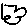
Label: cloud